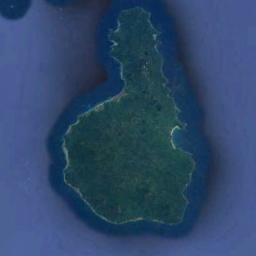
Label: island